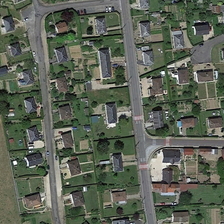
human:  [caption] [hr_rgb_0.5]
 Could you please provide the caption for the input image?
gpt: many green trees and buildings are in a medium residential area .

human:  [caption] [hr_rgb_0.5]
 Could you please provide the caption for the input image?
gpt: many green trees and buildings are in a medium residential area .

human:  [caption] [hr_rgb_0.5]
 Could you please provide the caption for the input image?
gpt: many green trees and buildings are in a medium residential area .

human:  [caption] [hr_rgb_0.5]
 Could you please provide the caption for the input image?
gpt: many green trees and buildings are in a medium residential area .

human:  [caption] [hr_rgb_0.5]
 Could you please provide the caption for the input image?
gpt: many green trees and buildings are in a medium residential area .